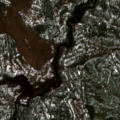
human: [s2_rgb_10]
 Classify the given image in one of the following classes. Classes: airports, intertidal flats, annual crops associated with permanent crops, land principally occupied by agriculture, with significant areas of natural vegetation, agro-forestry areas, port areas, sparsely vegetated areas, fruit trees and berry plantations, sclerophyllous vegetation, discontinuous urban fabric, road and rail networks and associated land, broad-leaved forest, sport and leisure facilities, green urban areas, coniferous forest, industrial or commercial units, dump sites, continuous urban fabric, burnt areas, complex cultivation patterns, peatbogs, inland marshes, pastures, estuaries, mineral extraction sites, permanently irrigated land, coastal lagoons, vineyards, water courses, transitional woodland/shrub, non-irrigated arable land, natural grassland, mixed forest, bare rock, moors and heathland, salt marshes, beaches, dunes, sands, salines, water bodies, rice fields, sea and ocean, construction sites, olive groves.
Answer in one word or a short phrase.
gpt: coniferous forest, transitional woodland/shrub